Question: I'm creating an application in Visual Studio 2010 C# and MySQL where the user can add, edit, view an employee. I already done with adding and viewing part. However I'm little confused in editing. I have this listView in my form where it displays all the employee added to the database. What I want is that whenever the user will select an employee and click edit button I want the values saved in the database to show in the corresponding textboxes below the listView. Can someone give me any idea how to do this? Please
Screenshot:

Code for listView:
'''
private void getEmployee()
{
listViewEmployee.Items.Clear();
string cmd = "select employee_number, employee_lastname, employee_firstname, employee_middlename, employee_position, employee_datehired from employee";
DBConn db = new DBConn();
DataTable tbl = db.retrieveRecord(cmd);
foreach (DataRow row in tbl.Rows)
{
ListViewItem lv = new ListViewItem(row[0].ToString());
lv.SubItems.Add(row[1].ToString() + ", " + row[2].ToString() + " " + row[3].ToString());
lv.SubItems.Add(row[4].ToString());
lv.SubItems.Add(row[5].ToString());
listViewEmployee.Items.Add(lv);
}
}
private void textBoxSearchEmployee_TextChanged(object sender, EventArgs e)
{
string cmd = "SELECT employee_number, employee_lastname, employee_firstname, employee_middlename, employee_position, employee_datehired FROM employee where employee_lastname Like '" + textBoxSearchEmployee.Text + "%'";
listViewEmployee.Items.Clear();
DBConn db = new DBConn();
DataTable tbl = db.retrieveRecord(cmd);
foreach (DataRow row in tbl.Rows)
{
ListViewItem lv = new ListViewItem(row[0].ToString());
lv.SubItems.Add(row[1].ToString() + ", " + row[2].ToString() + " " + row[3].ToString());
lv.SubItems.Add(row[4].ToString());
lv.SubItems.Add(row[5].ToString());
listViewEmployee.Items.Add(lv);
}
}
'''
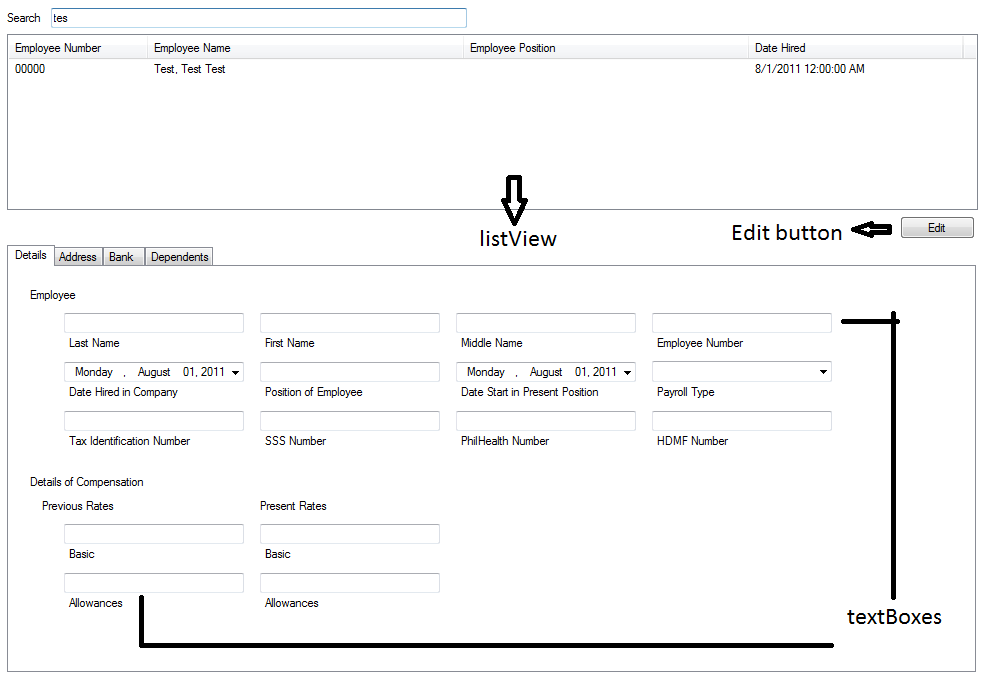
Answer: It seems to me you are able to populate the 'listView' only.
A few pointers:
1) The way you're writing your SQL statement now is prone to <URL> for an example on how to do it.
2) Depending on where your relevant data is located (i.e. if your database is normalized), you might have to do a join in your query.
'''
string sqlQuery = "SELECT * FROM employee
JOIN other_employee_data_table on other_employee_data_table.employeeID = employee.ID
WHERE employee.employee_lastname LIKE @employee_lastname +'%'"
'''
But if your 'employee' table contains all the data, then no need to do a join. Just get all the relevant information from that table.
3) Once you got all the information you need, it's just a matter of reading those data and assigning them to their respective fields.
'''
using (MySqlConnection connection = new MySqlConnection(connectionString))
{
connection.Open();
MySqlCommand command = connection.CreateCommand();
command.CommandText = sqlQuery;
command.CommandType = System.Data.CommandType.Text;
// add parameters in this line
using (MySqlDataReader reader = command.ExecuteReader())
{
while (reader.Read())
{
// iterate in each row
for (int i = 0; i < reader.FieldCount; i++)
{
// iterate each column using reader.GetValue(i)
}
}
}
}
'''